Question: I have an mutable array that I make in viewDidLoad like this:
'''
self.dayOrder=[NSMutableArray new];
NSCalendar *cal=[NSCalendar currentCalendar];
NSInteger dayNumber = [cal component:NSCalendarUnitWeekday fromDate:[NSDate date]]-1; // Sunday gives 0,
for (int i=0;i<7;i++) {
[self.dayOrder addObject:[NSNumber numberWithInteger:dayNumber]];
dayNumber=(dayNumber+1)%6;
}
'''
Then in cellForRowAtInxdexPath, I want to get a value out of this array but when I call this
'''
NSNumber *dayNumber=self.dayOrder[indexPath.row];
'''
and then I log dayNumber it logs a list of the number 99. But when I log just the array it looks fine?
Thanks for the help in advance.
I log day number like this
'''
NSLog(@"%d", dayNumber);
'''
HERE is cell for row method
'''
-(UITableViewCell *) tableView:(UITableView *)tableView cellForRowAtIndexPath:(NSIndexPath *)indexPath {
// NSNumber *dayNumber=self.dayOrder[indexPath.row];
NSNumber *dayNumber= [self.dayOrder objectAtIndex:indexPath.row];
NSInteger buttonNumber = [self.mealdata mealsForDay:indexPath.row].count;
// NSLog(@"%d", dayNumber);
NSLog(@"%d", self.dayOrder);
'''
This is what gets logged in cellForRow method 'NSLog(@"%d", dayNumber);'
'''
2014-10-25 15:56:24.683 U Eat[79938:<PHONE>] 99
2014-10-25 15:56:24.687 U Eat[79938:<PHONE>] 99
2014-10-25 15:56:24.689 U Eat[79938:<PHONE>] 99
2014-10-25 15:56:24.690 U Eat[79938:<PHONE>] 99
2014-10-25 15:56:24.691 U Eat[79938:<PHONE>] 99
2014-10-25 15:56:24.692 U Eat[79938:<PHONE>] 99
2014-10-25 15:56:24.693 U Eat[79938:<PHONE>] 99
2014-10-25 15:56:24.829 U Eat[79938:<PHONE>] 99
2014-10-25 15:56:24.835 U Eat[79938:<PHONE>] 99
2014-10-25 15:56:24.838 U Eat[79938:<PHONE>] 99
2014-10-25 15:56:24.840 U Eat[79938:<PHONE>] 99
'''

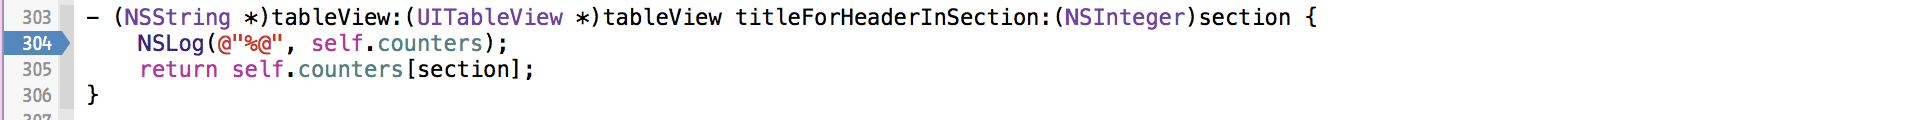
Answer: The problem is with the way that you log 'dayNumber': since it is an 'NSObject', you should log it like this:
'''
NSLog(@"Row=%d, Day=%@", indexPath.row, dayNumber);
'''
Note that the row is logged like an integer with '%d', while 'dayNumber' is logged like an object with '%@'.